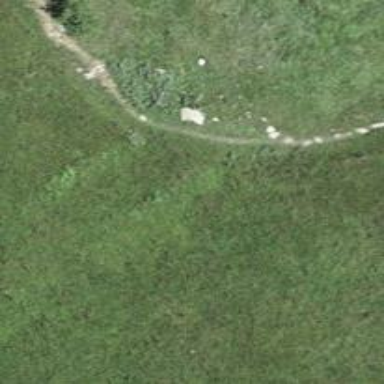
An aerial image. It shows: Ground path with excellent trail visibility.